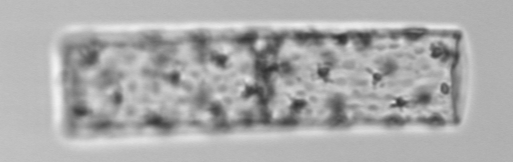
Label: Guinardia_flaccida